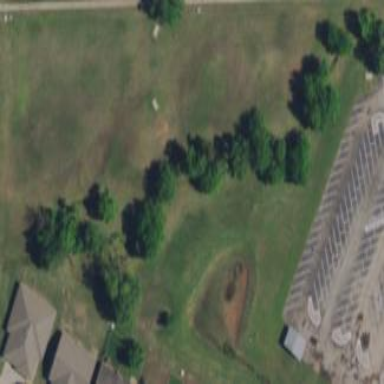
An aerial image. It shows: Sports centre that offers disc golf activities.